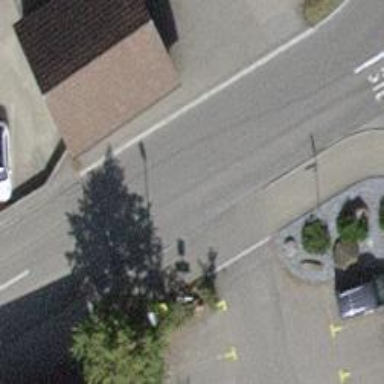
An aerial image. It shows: Post box.